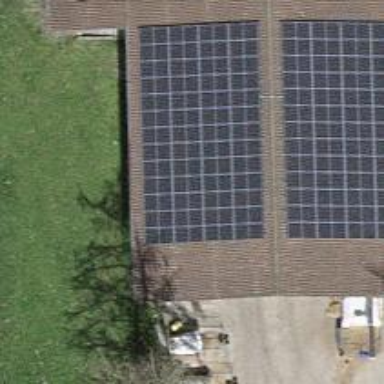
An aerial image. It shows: Solar power generator using photovoltaic panels.